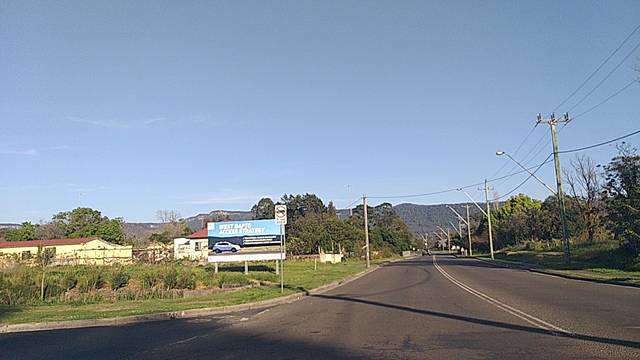
Region: Australia
Coordinates: -34.493, 150.79